Question: for my WPF-based application I want to have a button layout with an image based, 7px thick border, that can scale to any size.
My basic thought on how to achieve this (before getting into the needed xaml) was to slice the button background into 9 pieces:

- - -
My first attempt to do this was to but a grid inside the Background-property of the button, but this seems not to work:
'''
<Style x:Key="LoginButton" TargetType="Button">
...
<Setter Property="Background">
<Setter.Value>
<Grid>
<Grid.RowDefinitions>
<RowDefinition Height="7"></RowDefinition>
<RowDefinition Height="*"></RowDefinition>
<RowDefinition Height="7"></RowDefinition>
</Grid.RowDefinitions>
<Grid.ColumnDefinitions>
<ColumnDefinition Width="7"></ColumnDefinition>
<ColumnDefinition Width="*"></ColumnDefinition>
<ColumnDefinition Width="7"></ColumnDefinition>
</Grid.ColumnDefinitions>
<Image Grid.Row="0" Grid.Column="0" Source="/ron.launcher;component/Resources/button/buttonCornerLeftTop.png" Stretch="Fill"/>
<Image Grid.Row="2" Grid.Column="0" Source="/ron.launcher;component/Resources/button/buttonCornerLeftBottom.png" Stretch="Fill"/>
<Image Grid.Row="0" Grid.Column="2" Source="/ron.launcher;component/Resources/button/buttonCornerRightTop.png" Stretch="Fill"/>
<Image Grid.Row="2" Grid.Column="2" Source="/ron.launcher;component/Resources/button/buttonCornerRightBottom.png" Stretch="Fill"/>
<Image Grid.Row="1" Grid.Column="0" Source="/ron.launcher;component/Resources/button/buttonBorderLeft.png" Stretch="Fill"/>
<Image Grid.Row="0" Grid.Column="1" Source="/ron.launcher;component/Resources/button/buttonBorderTop.png" Stretch="Fill"/>
<Image Grid.Row="1" Grid.Column="2" Source="/ron.launcher;component/Resources/button/buttonBorderRight.png" Stretch="Fill"/>
<Image Grid.Row="2" Grid.Column="1" Source="/ron.launcher;component/Resources/button/buttonBorderBottom.png" Stretch="Fill"/>
<Image Grid.Row="1" Grid.Column="1" Source="/ron.launcher;component/Resources/button/buttonBackground.png" Stretch="Fill"/>
</Grid>
</Setter.Value>
</Setter>
...
</Style>
'''
Is there any other way to achieve this?
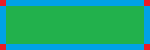
Answer: Use Template Property instead of Background. Try this
'''
<Style x:Key="LoginButton" TargetType="Button">
<Setter Property="Template">
<Setter.Value>
<ControlTemplate>
<Grid>
<Grid.RowDefinitions>
<RowDefinition Height="7"></RowDefinition>
<RowDefinition Height="*"></RowDefinition>
<RowDefinition Height="7"></RowDefinition>
</Grid.RowDefinitions>
<Grid.ColumnDefinitions>
<ColumnDefinition Width="7"></ColumnDefinition>
<ColumnDefinition Width="*"></ColumnDefinition>
<ColumnDefinition Width="7"></ColumnDefinition>
</Grid.ColumnDefinitions>
<Image Grid.Row="0" Grid.Column="0" Source="/ron.launcher;component/Resources/button/buttonCornerLeftTop.png" Stretch="Fill"/>
<Image Grid.Row="2" Grid.Column="0" Source="/ron.launcher;component/Resources/button/buttonCornerLeftBottom.png" Stretch="Fill"/>
<Image Grid.Row="0" Grid.Column="2" Source="/ron.launcher;component/Resources/button/buttonCornerRightTop.png" Stretch="Fill"/>
<Image Grid.Row="2" Grid.Column="2" Source="/ron.launcher;component/Resources/button/buttonCornerRightBottom.png" Stretch="Fill"/>
<Image Grid.Row="1" Grid.Column="0" Source="/ron.launcher;component/Resources/button/buttonBorderLeft.png" Stretch="Fill"/>
<Image Grid.Row="0" Grid.Column="1" Source="/ron.launcher;component/Resources/button/buttonBorderTop.png" Stretch="Fill"/>
<Image Grid.Row="1" Grid.Column="2" Source="/ron.launcher;component/Resources/button/buttonBorderRight.png" Stretch="Fill"/>
<Image Grid.Row="2" Grid.Column="1" Source="/ron.launcher;component/Resources/button/buttonBorderBottom.png" Stretch="Fill"/>
<Image Grid.Row="1" Grid.Column="1" Source="/ron.launcher;component/Resources/button/buttonBackground.png" Stretch="Fill"/>
</Grid>
</ControlTemplate>
</Setter.Value>
</Setter>
</Style>
'''